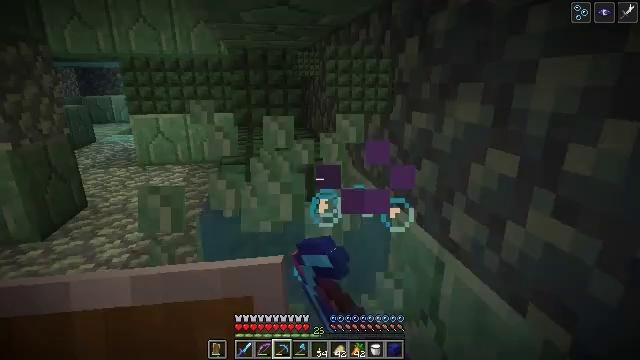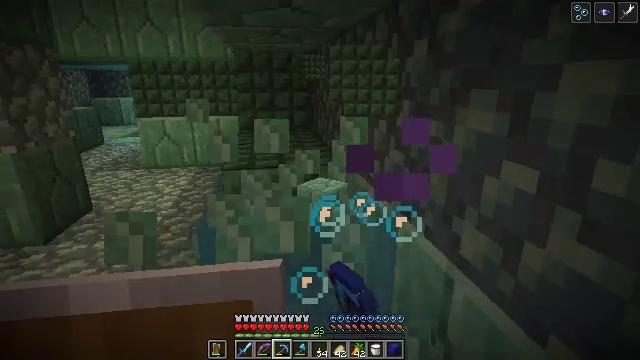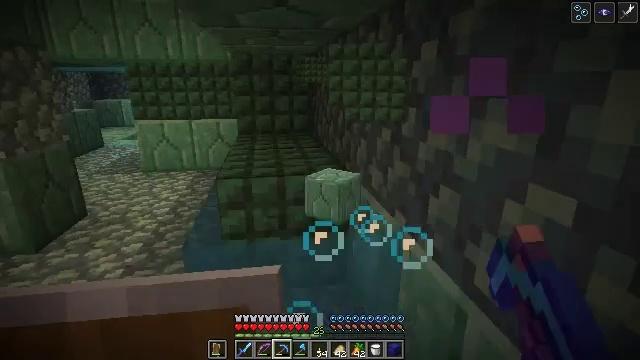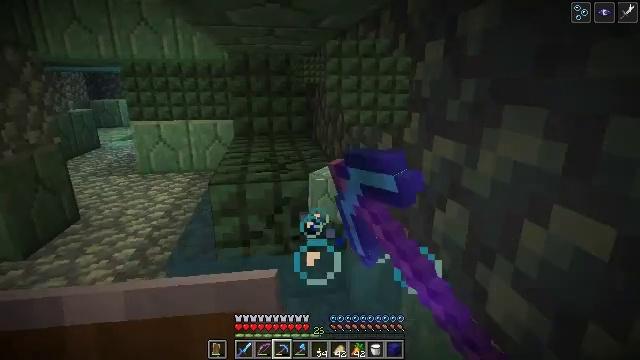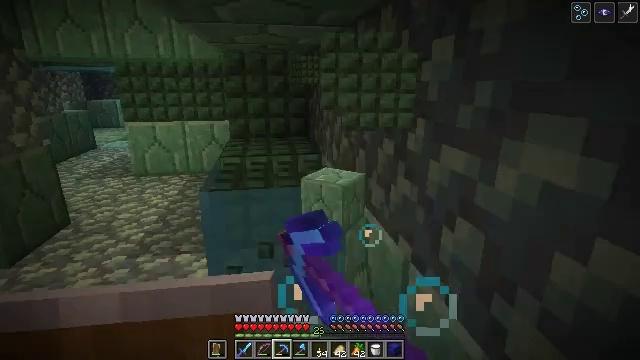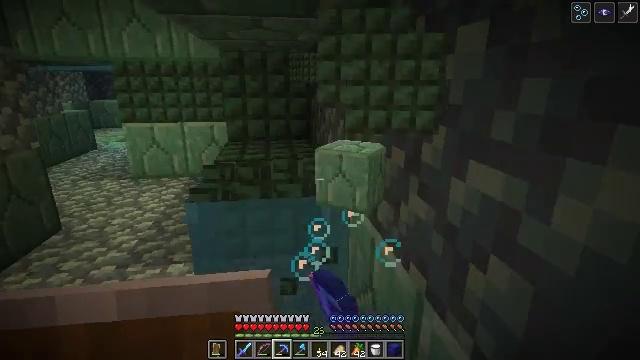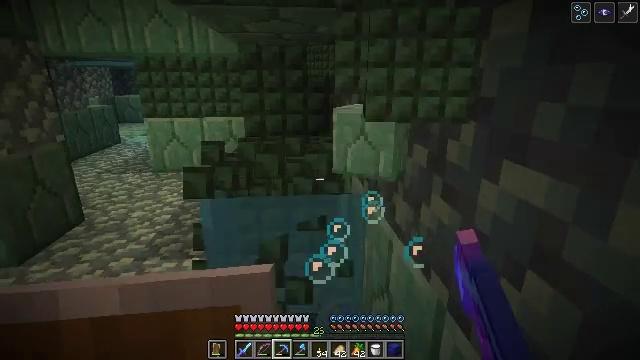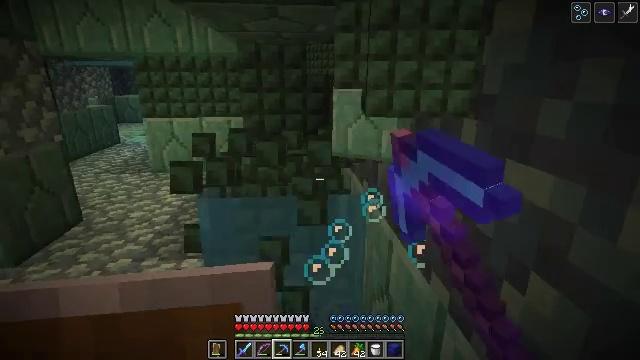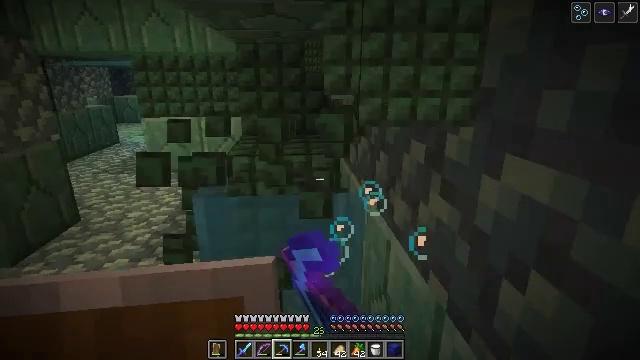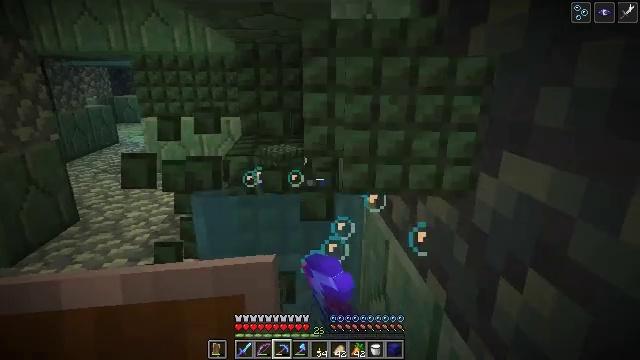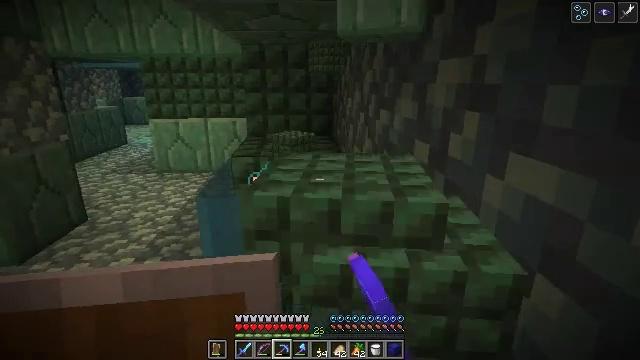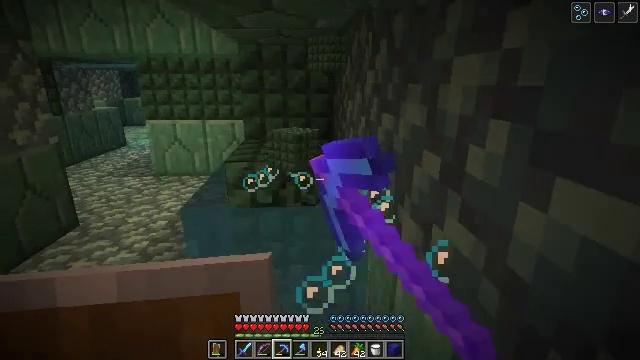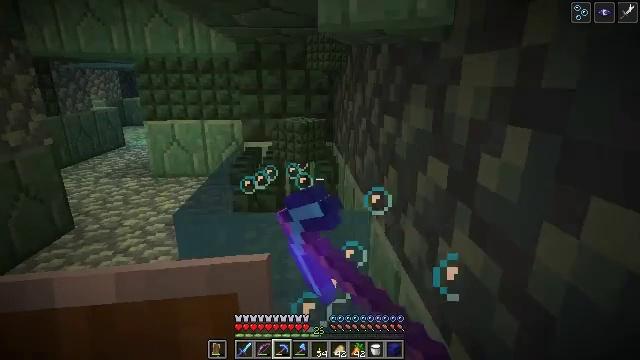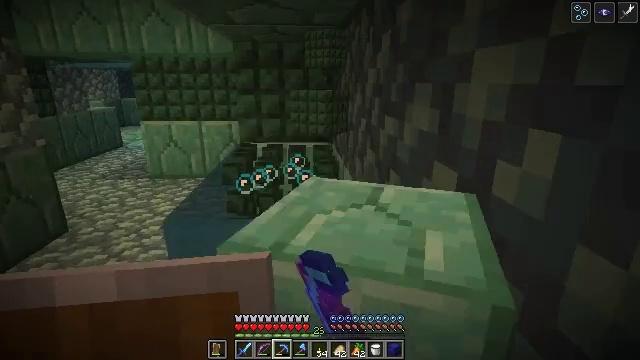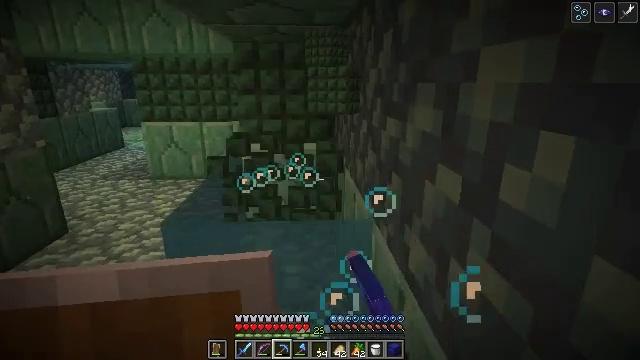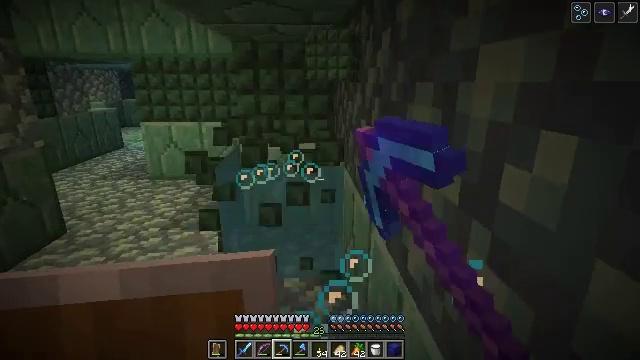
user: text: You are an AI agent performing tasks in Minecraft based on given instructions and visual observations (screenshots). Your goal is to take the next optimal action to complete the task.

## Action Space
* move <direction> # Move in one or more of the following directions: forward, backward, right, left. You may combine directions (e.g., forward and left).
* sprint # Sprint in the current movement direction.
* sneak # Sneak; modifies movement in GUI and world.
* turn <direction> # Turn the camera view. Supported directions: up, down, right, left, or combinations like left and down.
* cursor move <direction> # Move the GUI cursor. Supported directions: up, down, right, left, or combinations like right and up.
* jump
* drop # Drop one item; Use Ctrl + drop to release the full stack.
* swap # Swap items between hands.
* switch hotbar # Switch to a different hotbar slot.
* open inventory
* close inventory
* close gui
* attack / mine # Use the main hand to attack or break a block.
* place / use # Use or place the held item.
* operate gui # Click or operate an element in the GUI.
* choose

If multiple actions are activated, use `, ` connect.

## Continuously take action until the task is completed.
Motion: motion action
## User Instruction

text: Dig the underwater dark prismarine.
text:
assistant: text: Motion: move forward, turn left, attack / mine
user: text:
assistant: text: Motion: move forward, attack / mine
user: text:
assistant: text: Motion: move forward, attack / mine
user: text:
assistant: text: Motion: move forward, attack / mine
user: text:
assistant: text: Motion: attack / mine
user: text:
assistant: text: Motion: turn left, attack / mine
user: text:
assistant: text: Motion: attack / mine
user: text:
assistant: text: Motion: attack / mine
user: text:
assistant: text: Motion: attack / mine
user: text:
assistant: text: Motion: move forward, turn left, attack / mine
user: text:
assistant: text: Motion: move forward, attack / mine
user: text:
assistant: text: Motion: attack / mine
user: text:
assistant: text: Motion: attack / mine
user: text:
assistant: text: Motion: attack / mine
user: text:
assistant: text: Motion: attack / mine
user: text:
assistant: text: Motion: turn left and up, attack / mine
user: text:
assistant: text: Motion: move forward, attack / mine
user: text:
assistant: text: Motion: move forward, attack / mine
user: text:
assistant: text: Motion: attack / mine
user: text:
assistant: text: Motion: attack / mine
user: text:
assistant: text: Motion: turn left, attack / mine
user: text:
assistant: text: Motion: attack / mine
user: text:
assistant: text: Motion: move forward, turn down, attack / mine
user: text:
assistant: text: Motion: move forward and move left, turn down, attack / mine
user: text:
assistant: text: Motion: move forward and move left, turn right and down, attack / mine
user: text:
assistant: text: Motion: attack / mine